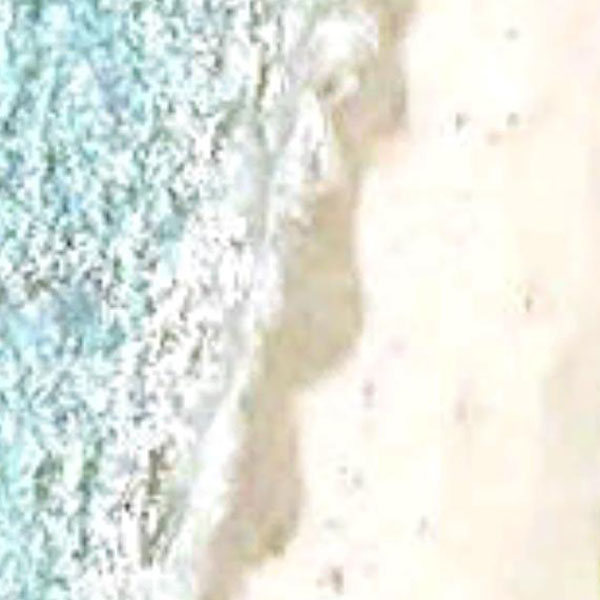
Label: Beach